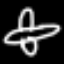
Label: airplane